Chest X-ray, PA view. Patient: 57 years old, sex F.
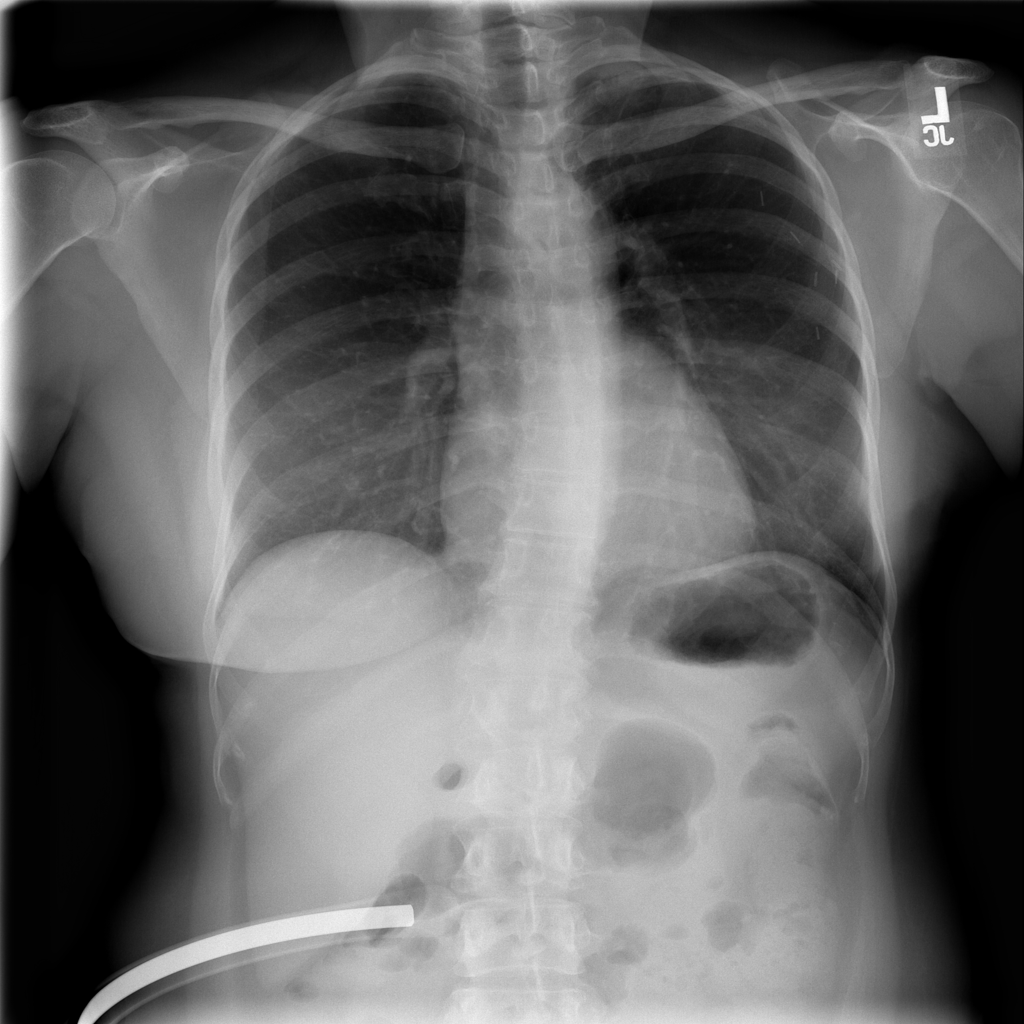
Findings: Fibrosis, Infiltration